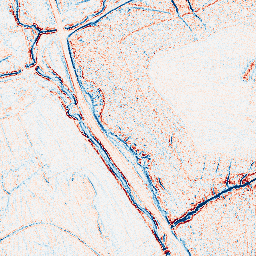
Category: edge_preserving
Decomposition family: bilateral
Decomposition parameters: d: 5
sigma_color: 100
sigma_space: 50
Upsampling method: fft_zeropad
Upsampling parameters: scale: 2
Upsampling scale: 2